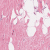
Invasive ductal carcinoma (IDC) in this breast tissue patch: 0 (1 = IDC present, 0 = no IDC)